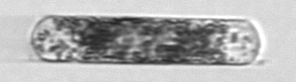
Label: Hemiaulus